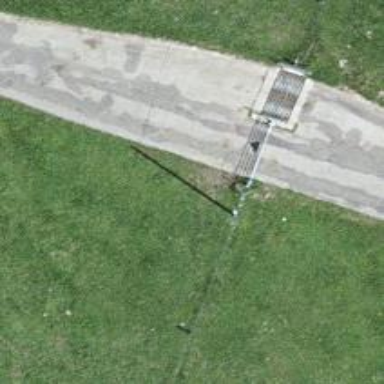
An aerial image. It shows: Cattle grid barrier.